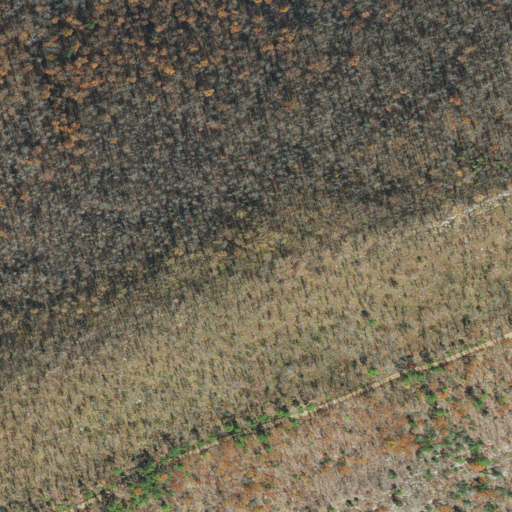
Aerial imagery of mountain in Arkansas named Beurknob Mountain containing deciduous forest, open development, grassland, and mixed forest